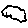
Label: cloud